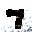
Label: 7